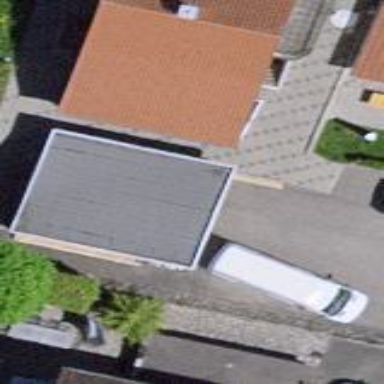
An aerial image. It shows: Garage building.